Interaction volume radius: 10 \u00c5
Interaction volume height: 15 \u00c5
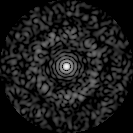
Disorder parameter: 0.8278